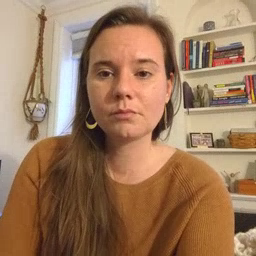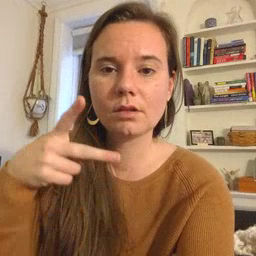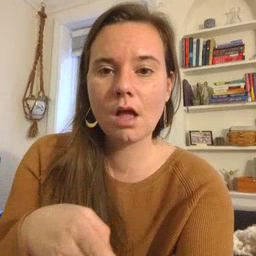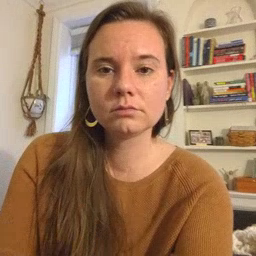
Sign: cut